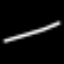
Label: line